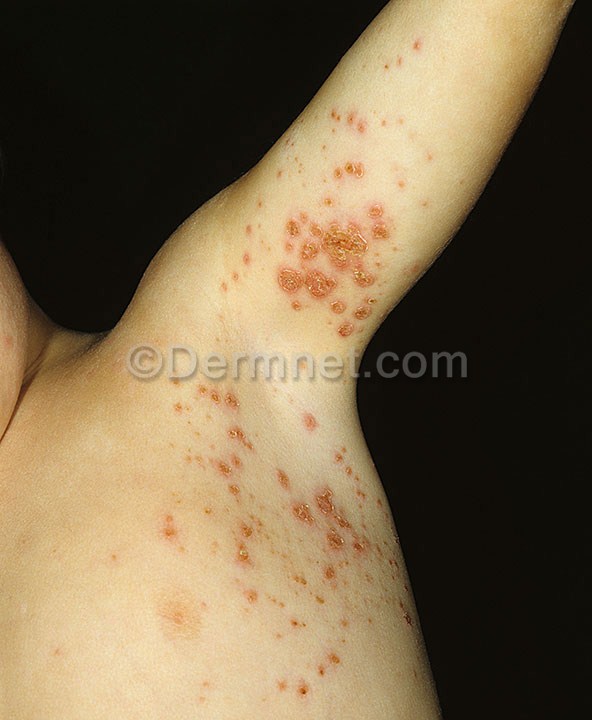
Disease: Cellulitis Impetigo and other Bacterial Infections